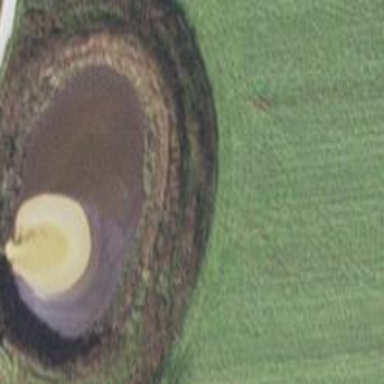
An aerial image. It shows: Pond surrounded by natural water.